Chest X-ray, PA view. Patient: 75 years old, sex M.
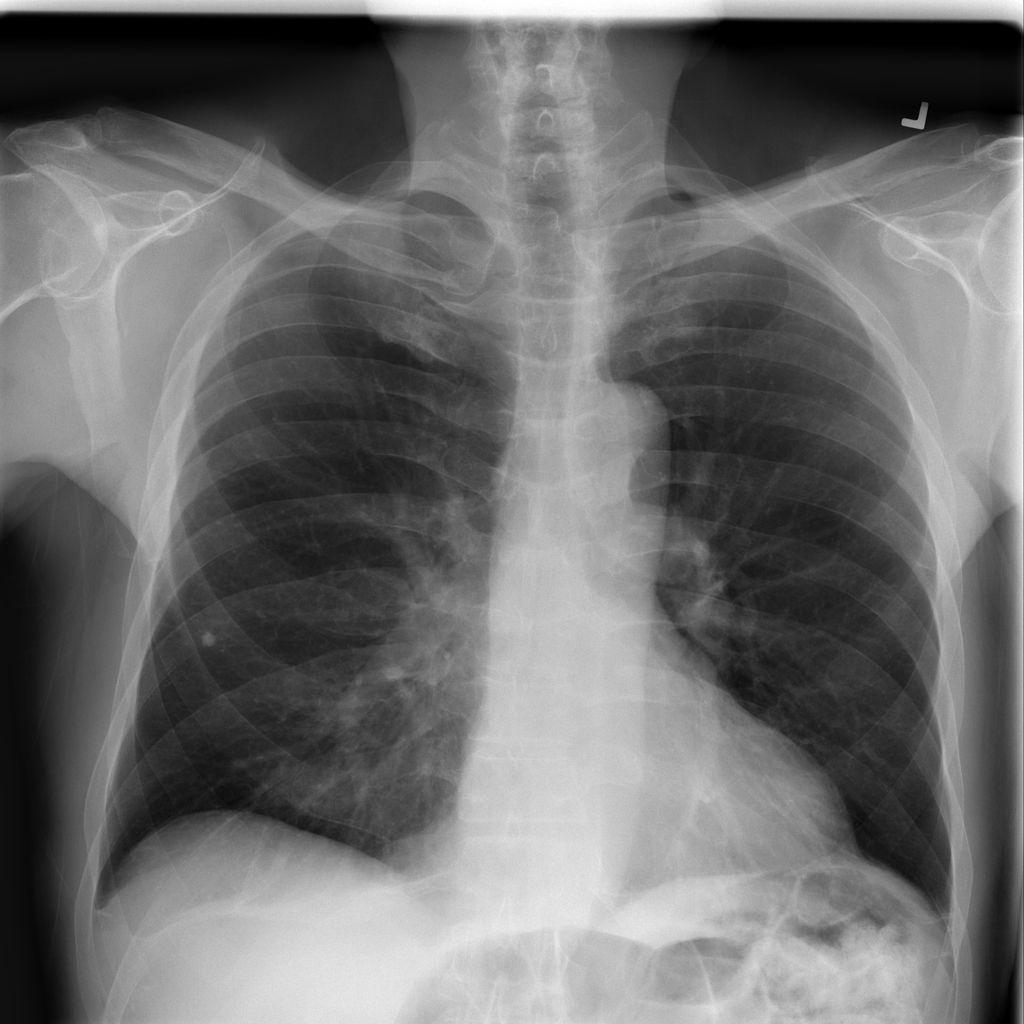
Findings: No Finding